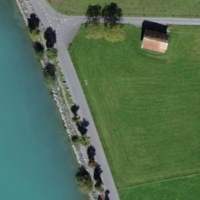
EUNIS habitat code: 25
Species observed at this site:
Tachymarptis melba
Podiceps cristatus
Cygnus olor
Fringilla coelebs
Gallinula chloropus
Passer domesticus
Anthus spinoletta